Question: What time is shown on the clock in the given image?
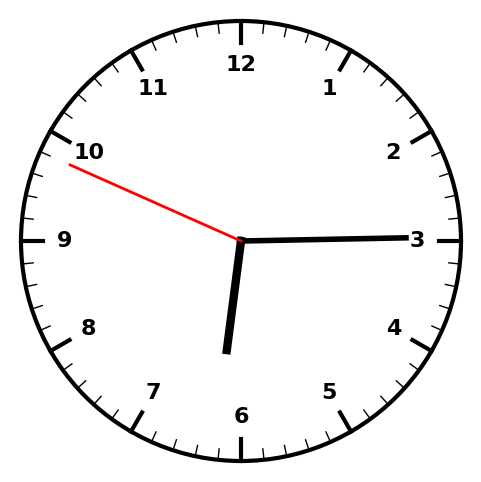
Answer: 06:14:49